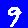
Digit: 9